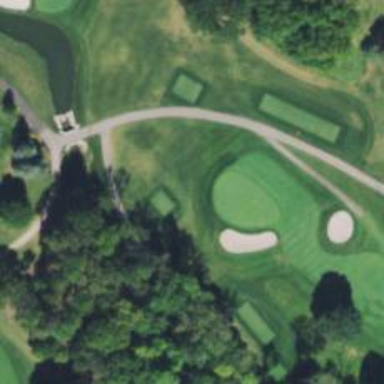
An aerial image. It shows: Path for both road and golf.